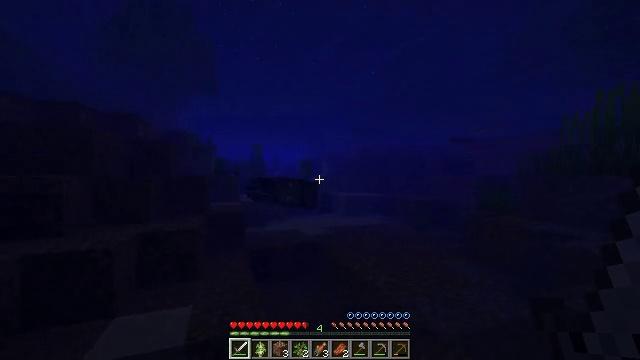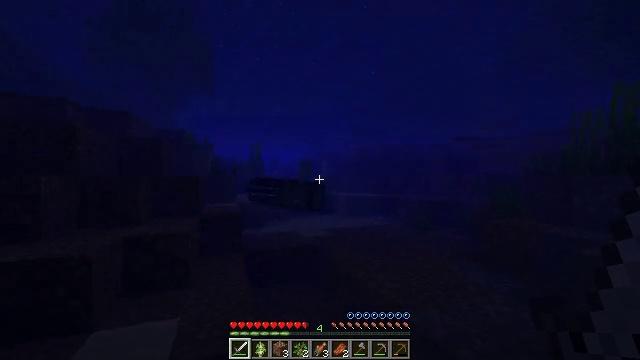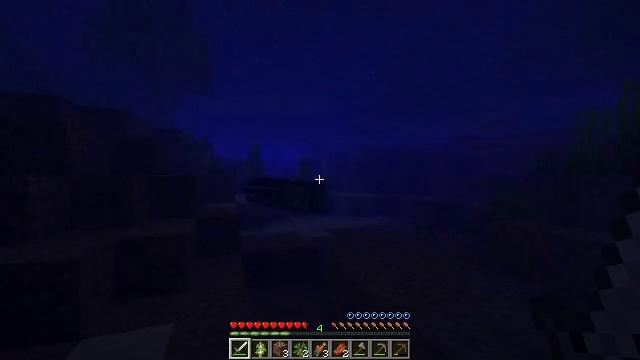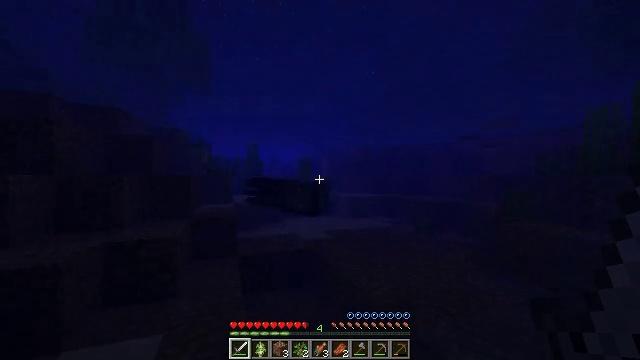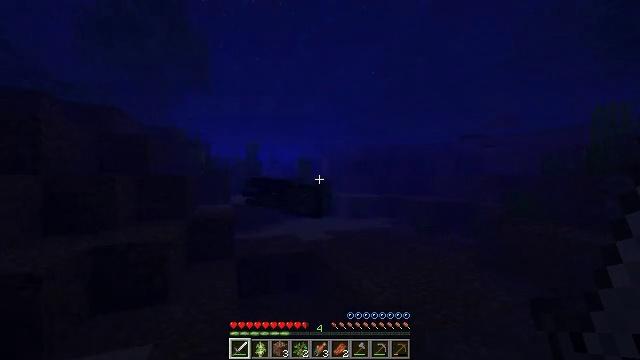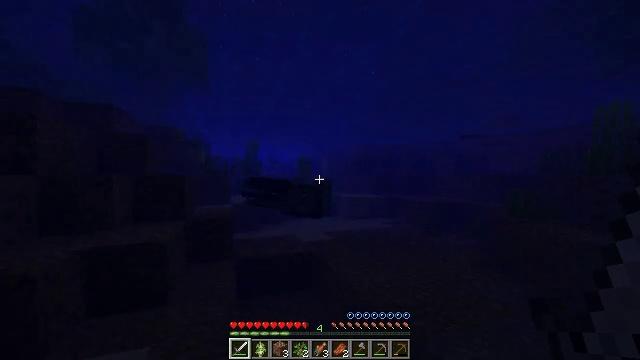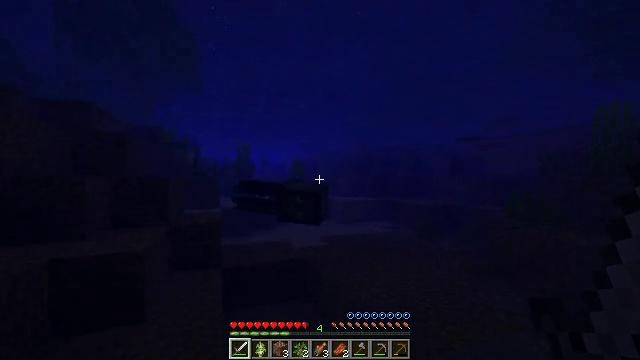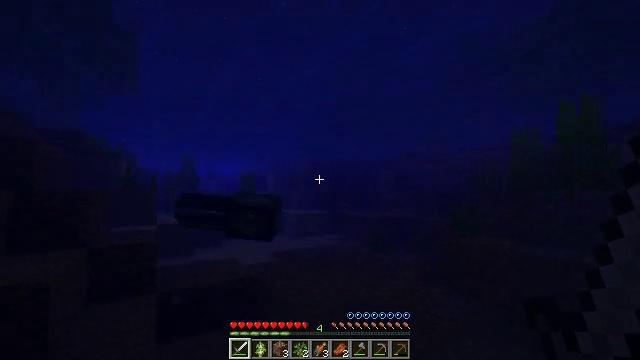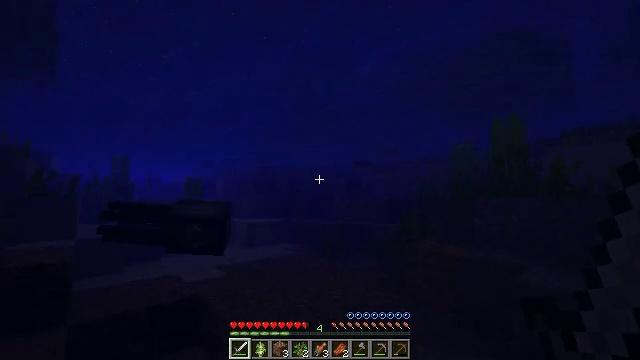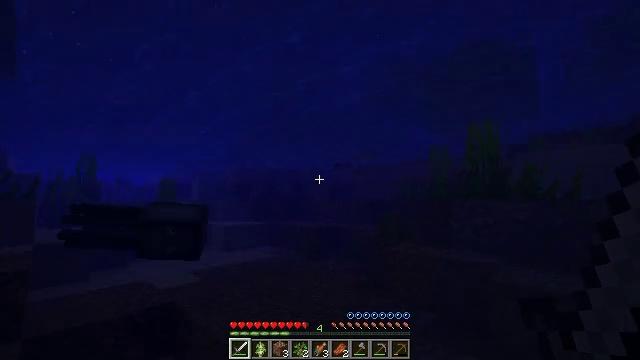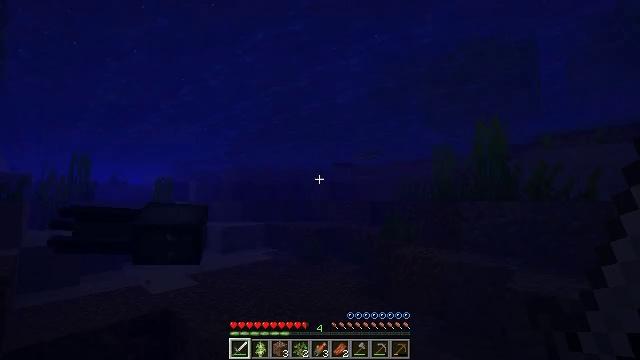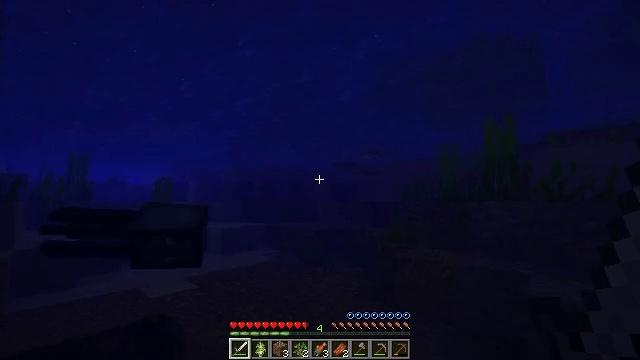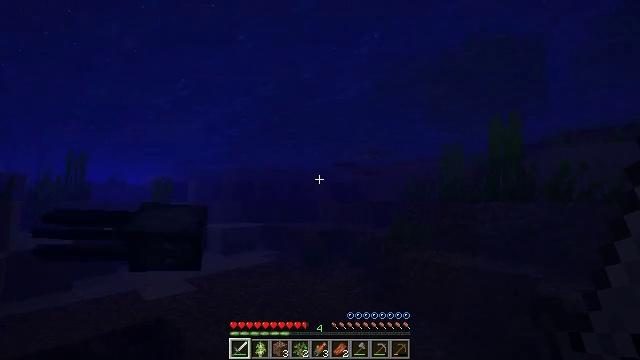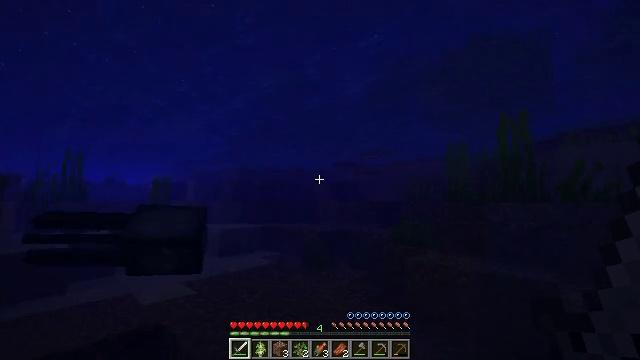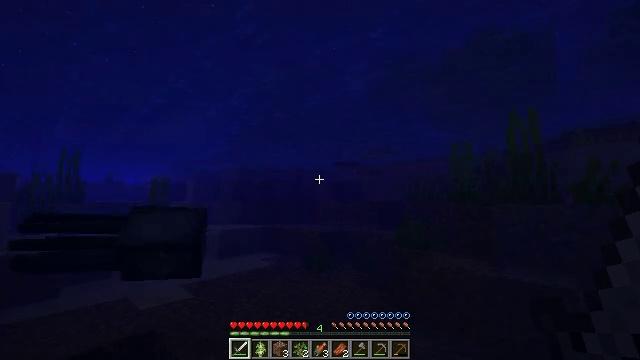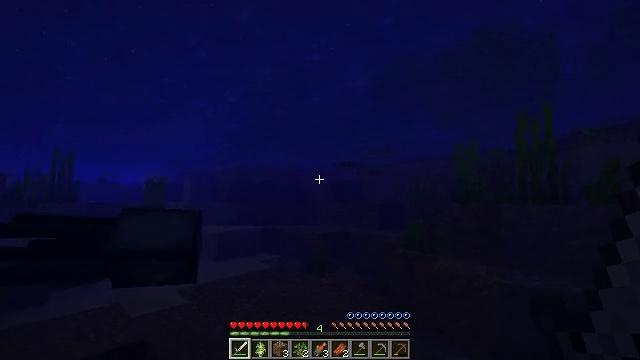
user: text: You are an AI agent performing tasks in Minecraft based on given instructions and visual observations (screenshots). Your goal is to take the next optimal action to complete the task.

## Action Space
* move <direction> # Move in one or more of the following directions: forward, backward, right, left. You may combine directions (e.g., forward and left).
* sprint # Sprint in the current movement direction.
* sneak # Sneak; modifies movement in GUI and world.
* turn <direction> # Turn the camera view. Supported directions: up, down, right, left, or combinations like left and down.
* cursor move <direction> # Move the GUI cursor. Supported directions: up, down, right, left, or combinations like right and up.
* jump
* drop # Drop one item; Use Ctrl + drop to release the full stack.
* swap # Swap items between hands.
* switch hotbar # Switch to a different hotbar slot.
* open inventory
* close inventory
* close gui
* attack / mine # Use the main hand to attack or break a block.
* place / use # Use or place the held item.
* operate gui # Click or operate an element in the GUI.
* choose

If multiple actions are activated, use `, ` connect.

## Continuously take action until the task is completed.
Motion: motion action
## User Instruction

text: Hunt fish.
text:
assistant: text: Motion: move forward
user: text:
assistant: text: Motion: move forward
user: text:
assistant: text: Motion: move forward
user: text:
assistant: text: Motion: move forward
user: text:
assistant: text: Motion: move forward
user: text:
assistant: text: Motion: move forward, turn right
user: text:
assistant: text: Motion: move forward, turn right and up
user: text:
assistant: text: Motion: move forward, turn right and up
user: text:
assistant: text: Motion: move forward, turn right
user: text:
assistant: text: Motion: move forward
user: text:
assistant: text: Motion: move forward
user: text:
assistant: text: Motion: move forward
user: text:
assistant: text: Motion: move forward
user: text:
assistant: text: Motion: move forward
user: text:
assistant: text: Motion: move forward
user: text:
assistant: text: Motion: move forward, turn right
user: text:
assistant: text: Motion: move forward, turn right
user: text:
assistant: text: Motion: move forward, turn right
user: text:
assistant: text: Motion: move forward
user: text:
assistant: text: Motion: move forward
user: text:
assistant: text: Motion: move forward
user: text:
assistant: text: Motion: move forward
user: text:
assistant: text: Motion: move forward
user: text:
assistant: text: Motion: move forward
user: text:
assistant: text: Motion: move forward, turn right
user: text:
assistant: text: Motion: move forward
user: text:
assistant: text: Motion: move forward, turn right
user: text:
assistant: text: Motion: move forward
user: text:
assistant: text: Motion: move forward
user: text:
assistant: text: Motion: move forward